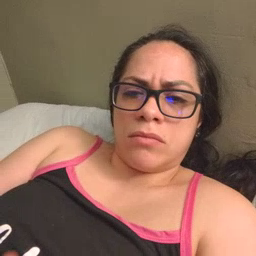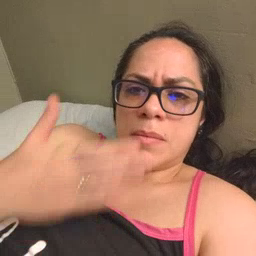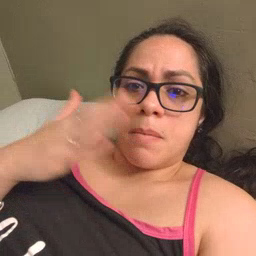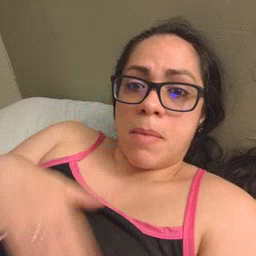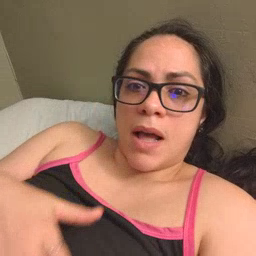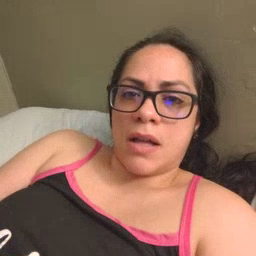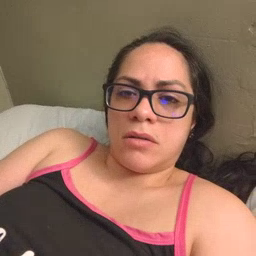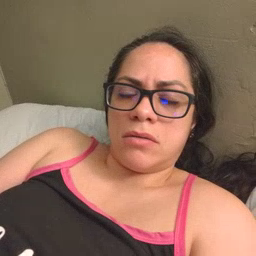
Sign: bad